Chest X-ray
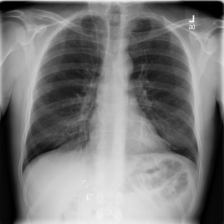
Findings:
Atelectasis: negative
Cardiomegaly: negative
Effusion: negative
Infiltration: negative
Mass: negative
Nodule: negative
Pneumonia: negative
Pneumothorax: negative
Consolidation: negative
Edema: negative
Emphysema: negative
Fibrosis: negative
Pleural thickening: negative
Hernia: negative